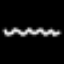
Label: squiggle